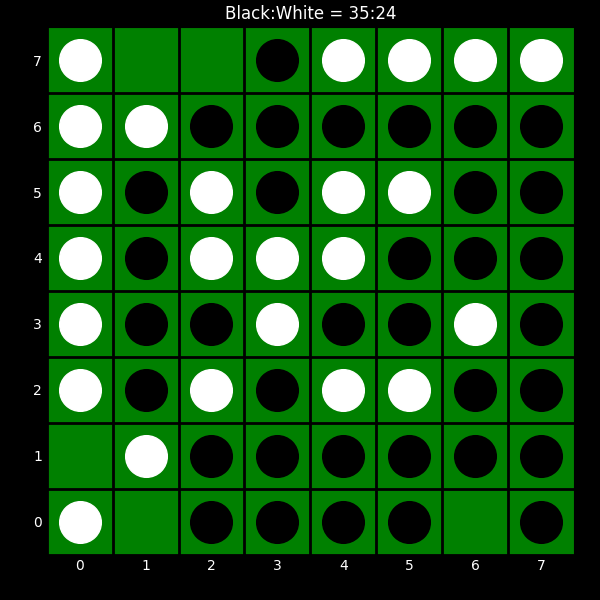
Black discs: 35
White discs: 24